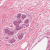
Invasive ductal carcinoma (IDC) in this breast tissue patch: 0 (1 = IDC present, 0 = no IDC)